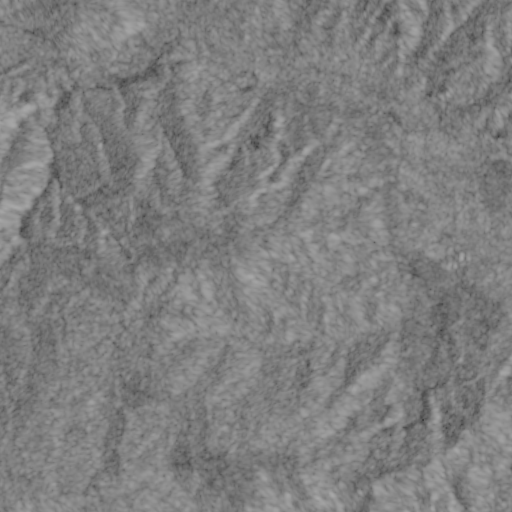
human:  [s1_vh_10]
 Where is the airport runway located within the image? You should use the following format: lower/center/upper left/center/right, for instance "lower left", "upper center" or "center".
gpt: The airport runway is located in the center left of the image.
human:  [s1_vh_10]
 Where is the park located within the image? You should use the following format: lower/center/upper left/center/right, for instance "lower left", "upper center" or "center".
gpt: The park is located in the center right of the image.
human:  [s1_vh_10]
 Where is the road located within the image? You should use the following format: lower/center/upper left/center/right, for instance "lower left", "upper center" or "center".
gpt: There is no road in the image.

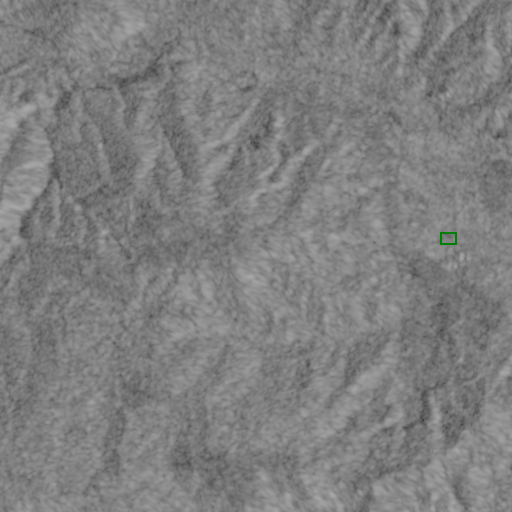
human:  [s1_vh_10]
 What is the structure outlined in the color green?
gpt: The structure outlined in green is a park.
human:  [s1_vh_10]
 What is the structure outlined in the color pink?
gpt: There is no pink outline.